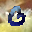
Label: 0